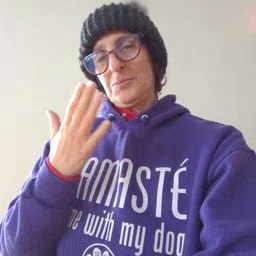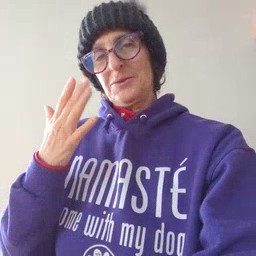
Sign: book